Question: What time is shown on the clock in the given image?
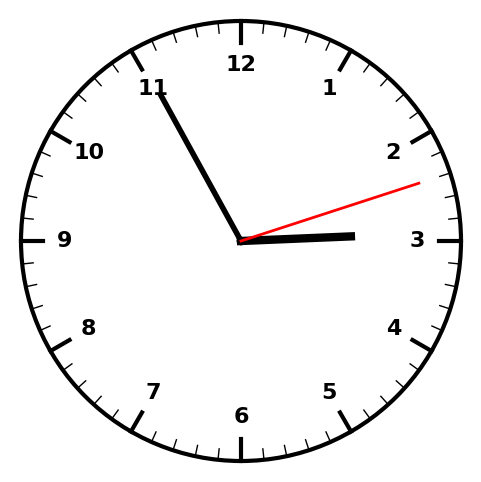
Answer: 02:55:12